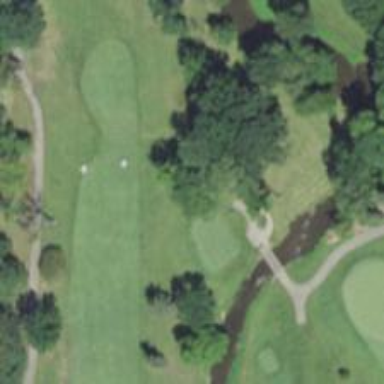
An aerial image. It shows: Golf tee on grassy land.